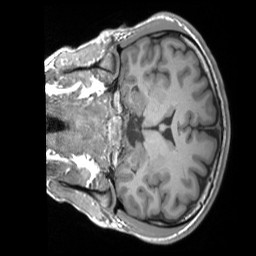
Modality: T1w
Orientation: coronal